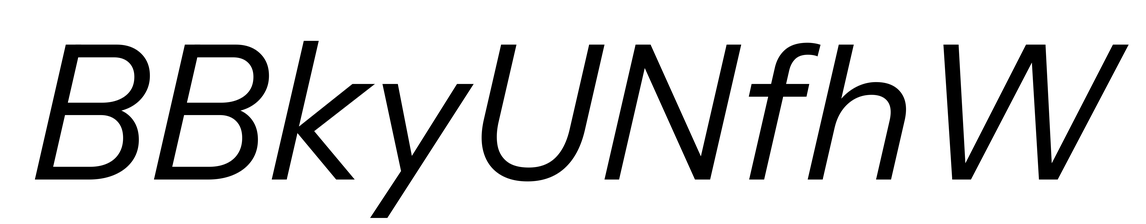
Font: InstrumentSans-Italic_Italic